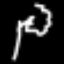
Label: octagon